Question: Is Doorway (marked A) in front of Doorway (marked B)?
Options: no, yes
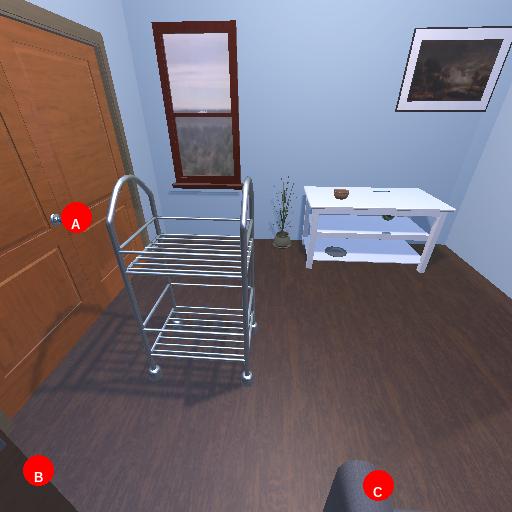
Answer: no